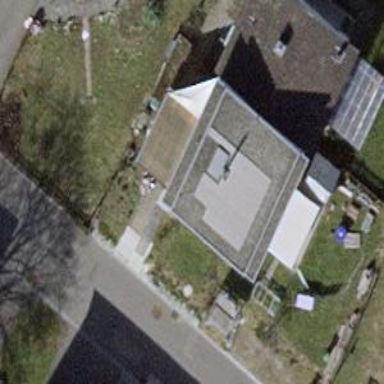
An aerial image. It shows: Building with gabled roof.